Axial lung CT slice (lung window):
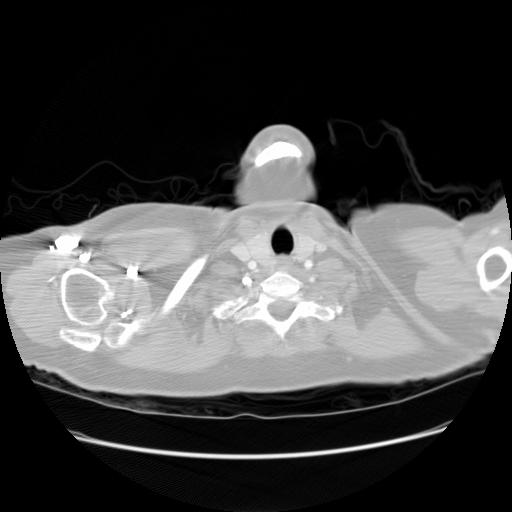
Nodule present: no